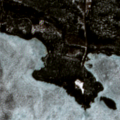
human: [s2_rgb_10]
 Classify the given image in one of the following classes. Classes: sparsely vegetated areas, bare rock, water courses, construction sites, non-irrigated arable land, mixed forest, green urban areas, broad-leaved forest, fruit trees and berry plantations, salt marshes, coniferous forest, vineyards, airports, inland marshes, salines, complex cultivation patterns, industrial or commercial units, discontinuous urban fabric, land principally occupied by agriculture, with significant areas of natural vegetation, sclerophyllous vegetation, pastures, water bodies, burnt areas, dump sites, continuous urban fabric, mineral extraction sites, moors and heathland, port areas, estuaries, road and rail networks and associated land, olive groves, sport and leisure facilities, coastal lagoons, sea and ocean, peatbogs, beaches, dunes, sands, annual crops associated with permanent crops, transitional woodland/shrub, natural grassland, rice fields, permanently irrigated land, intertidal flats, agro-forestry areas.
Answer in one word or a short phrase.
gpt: coniferous forest, mixed forest, water bodies